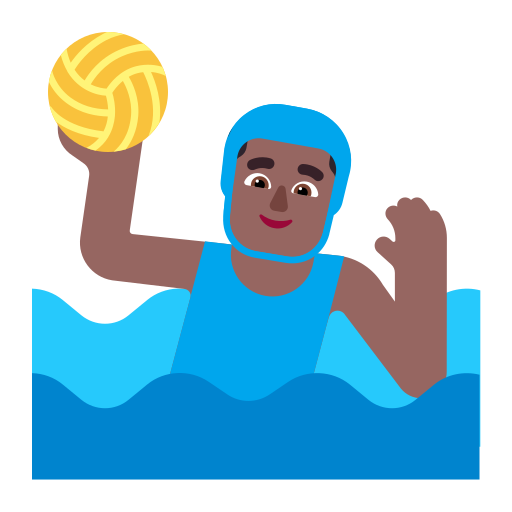
man playing water polo flat  dark